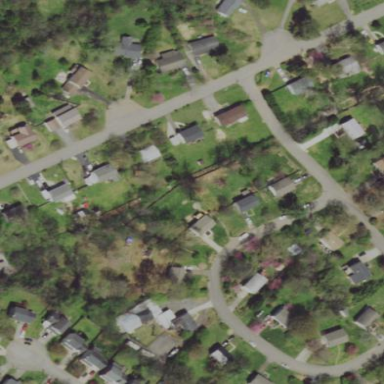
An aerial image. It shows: Residential area composed of single-family homes.